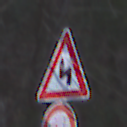
Verkehrszeichen: DoppelkurveZunaechstLinks
Zusatzzeichen unten: VerbotUeberholenEinspurigeFahrzeuge
Umgebung: Outdoor, Nature
Tageszeit: MorningAfternoon
Wetter: Overcast
Licht: Natural
Jahreszeit: Winter
Kontrast: LowContrast